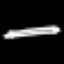
Label: pencil